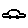
Label: car